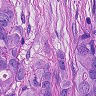
Metastatic tissue present: yes